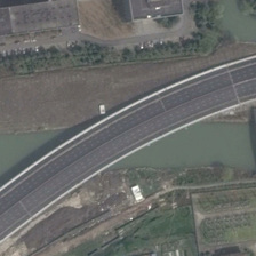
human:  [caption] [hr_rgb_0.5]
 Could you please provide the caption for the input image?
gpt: the arc bridge strides the moat which is between several trees .

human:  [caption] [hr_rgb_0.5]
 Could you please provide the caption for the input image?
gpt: the arc shaped bridege across the river .

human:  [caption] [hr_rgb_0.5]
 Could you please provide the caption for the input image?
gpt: a wide curved bridge spans the narrow river .

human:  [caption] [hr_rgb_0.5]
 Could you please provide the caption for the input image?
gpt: we can see an arc bridge cross a river diagonally and an arch bridge cross it vertically .

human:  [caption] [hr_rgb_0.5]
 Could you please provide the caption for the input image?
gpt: several buildings and many green plants are in two sides of a river with a large bridge and a small bridge .